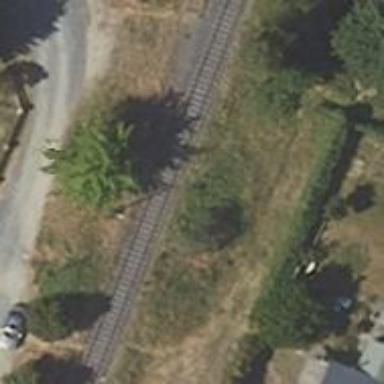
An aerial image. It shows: Abandoned railway yard.